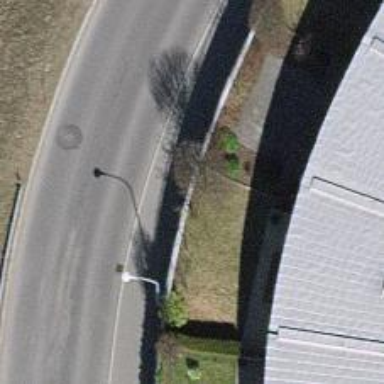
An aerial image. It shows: Sidewalk along the footway.